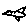
Label: bird